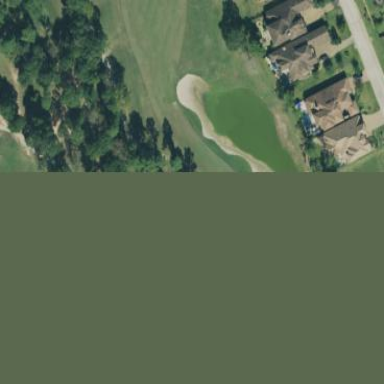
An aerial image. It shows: Sandy area is golf bunker.